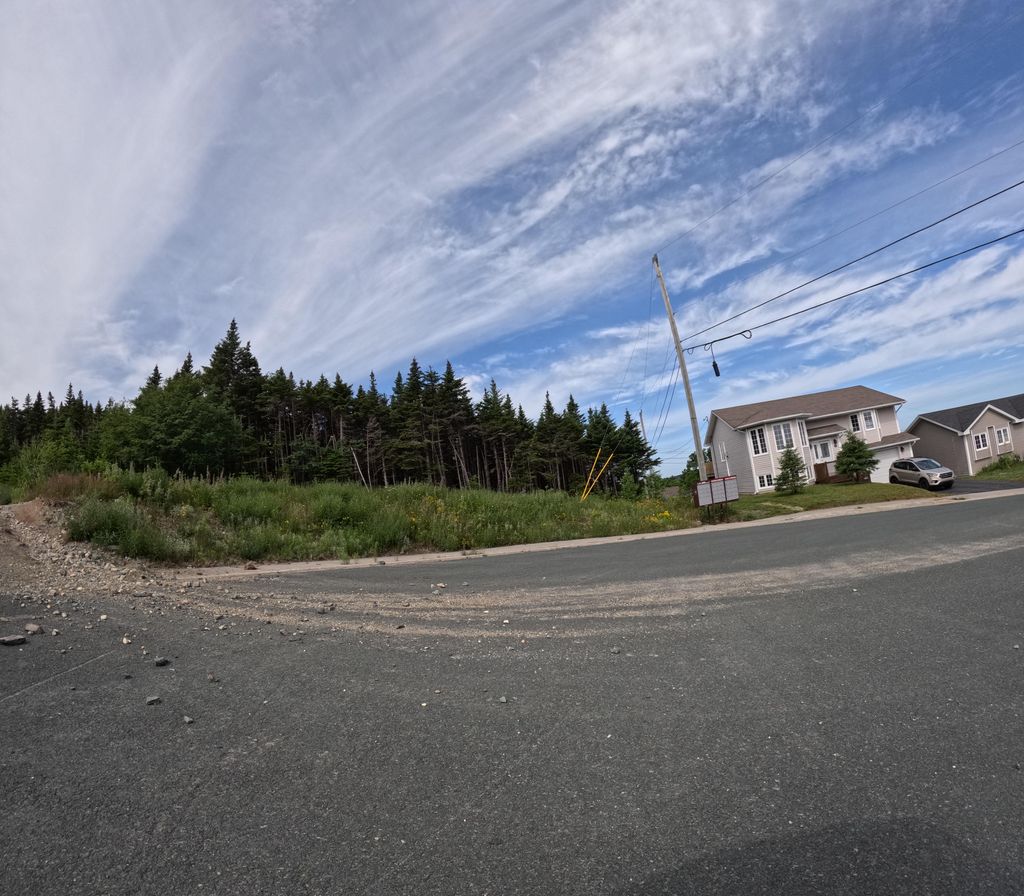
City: st_johns